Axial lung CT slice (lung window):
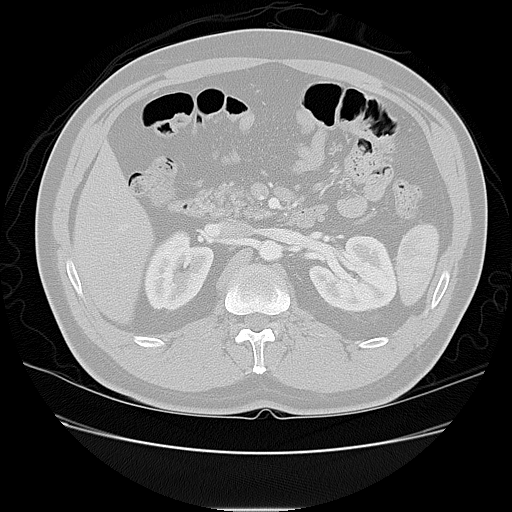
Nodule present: no